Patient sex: M
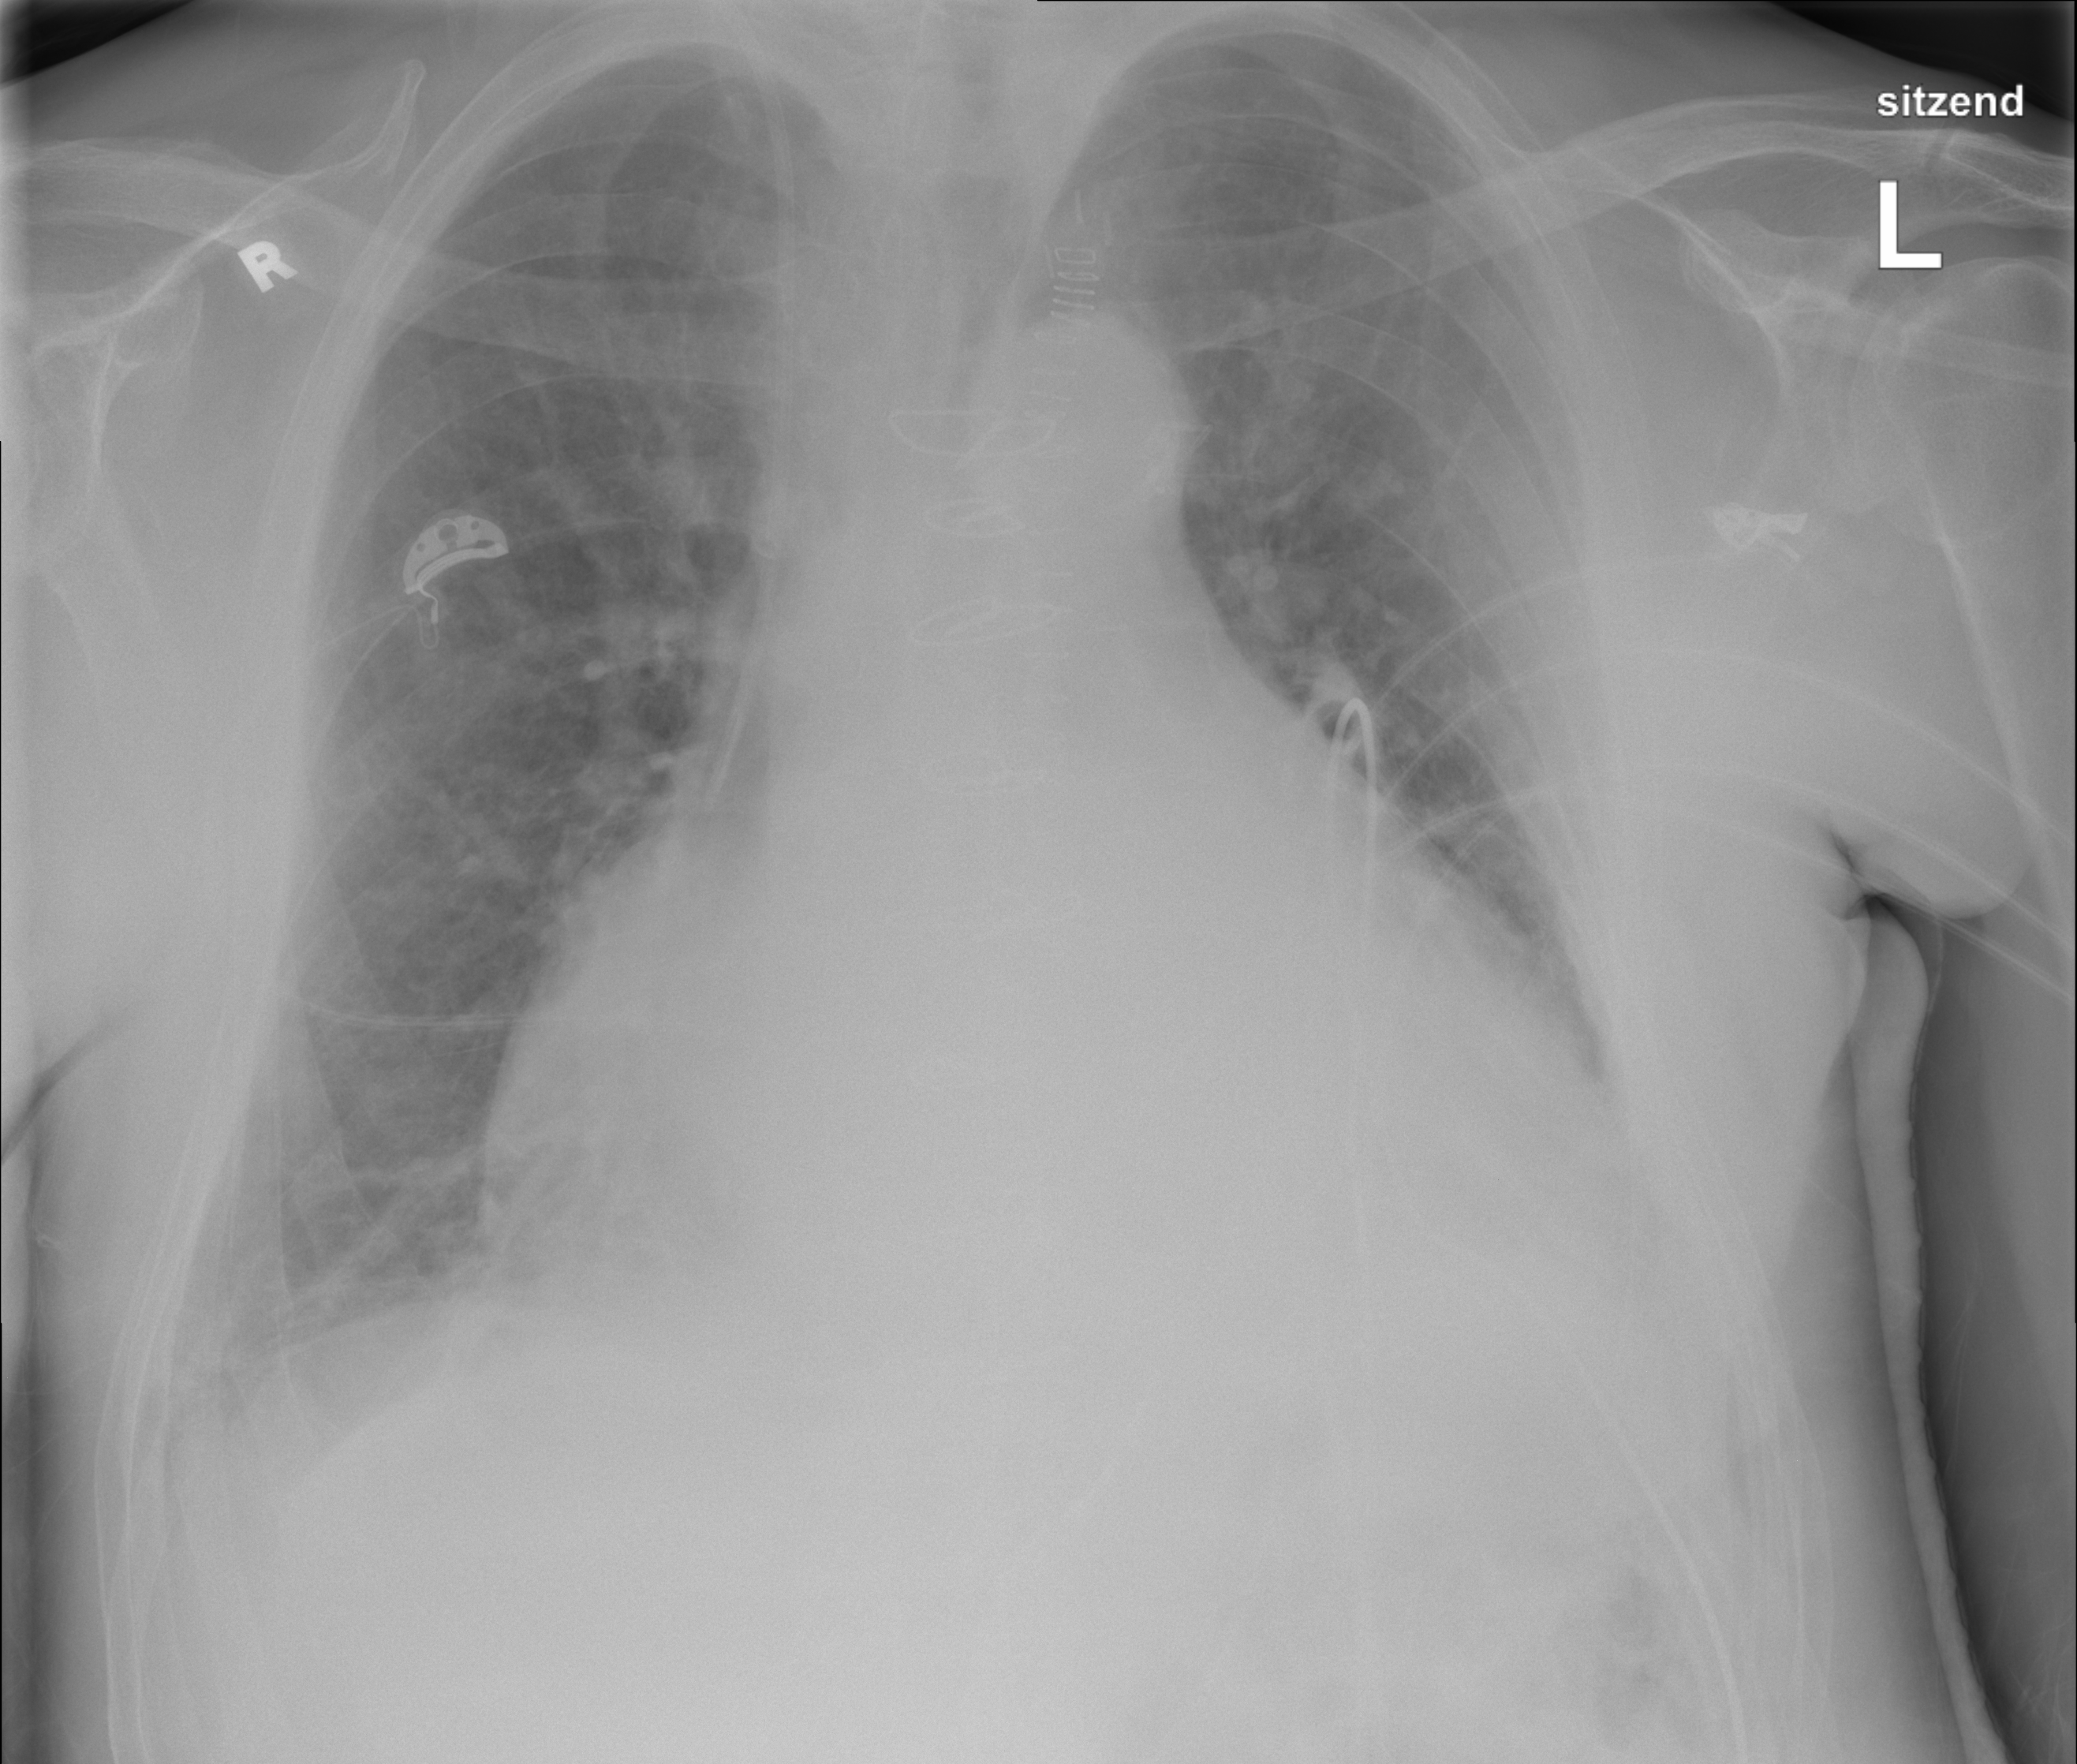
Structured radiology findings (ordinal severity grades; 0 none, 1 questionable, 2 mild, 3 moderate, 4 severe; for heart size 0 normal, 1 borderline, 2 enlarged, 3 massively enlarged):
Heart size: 3
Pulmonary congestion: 2
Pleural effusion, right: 0
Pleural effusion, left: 0
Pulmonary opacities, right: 0
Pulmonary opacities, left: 0
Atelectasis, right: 1
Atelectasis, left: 1